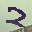
Label: 2